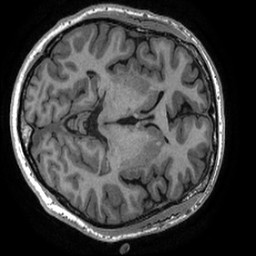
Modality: T1w
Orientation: axial
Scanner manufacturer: ge
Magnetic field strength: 3 T
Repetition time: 0.006364 s
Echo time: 0.002788 s